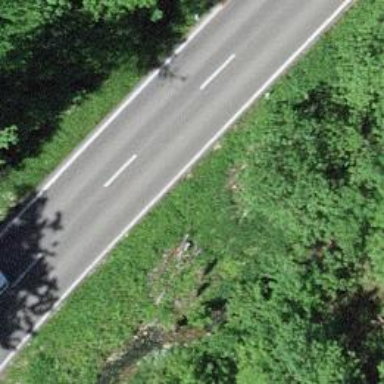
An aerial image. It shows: Tertiary road with asphalt surface.